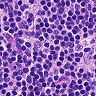
Metastatic tissue present: no